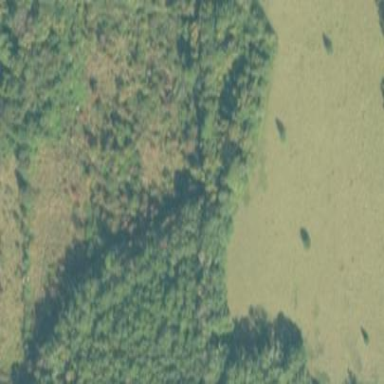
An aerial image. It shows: Mixed leaf woodland.